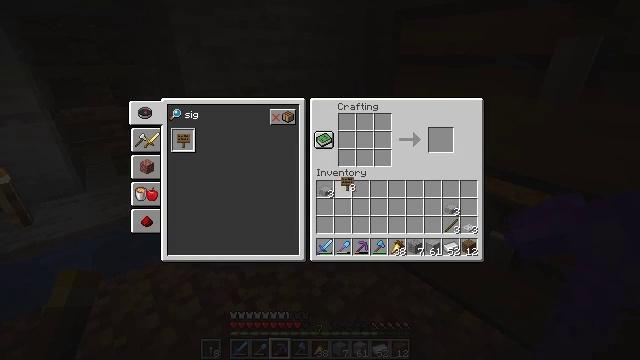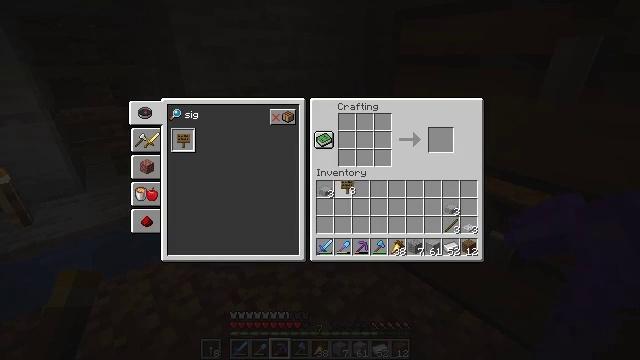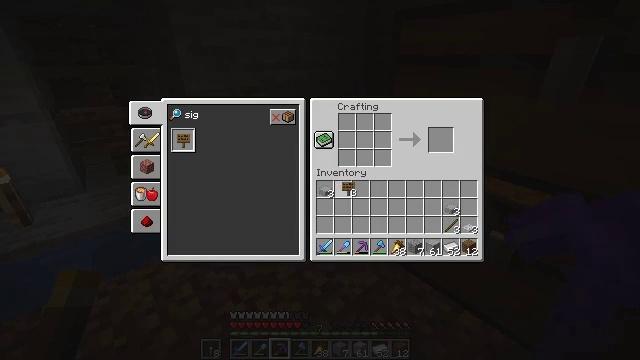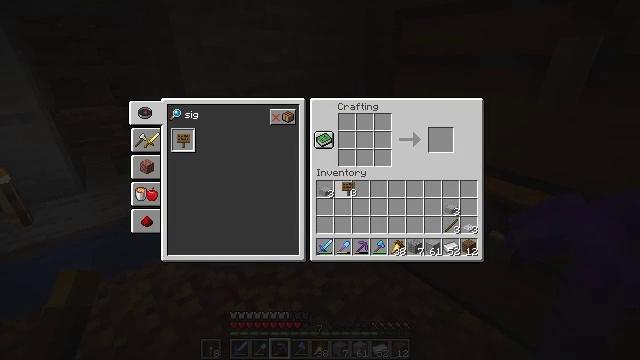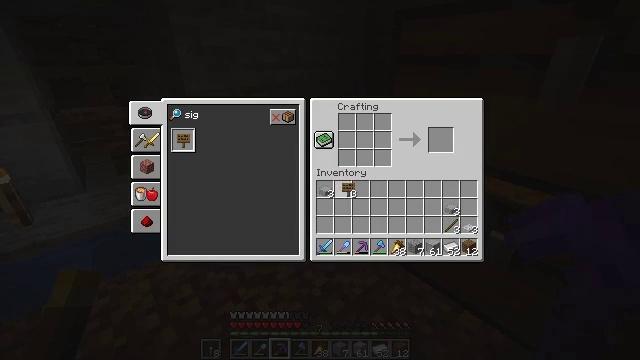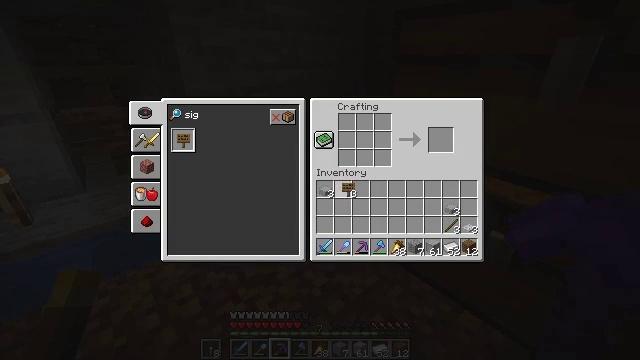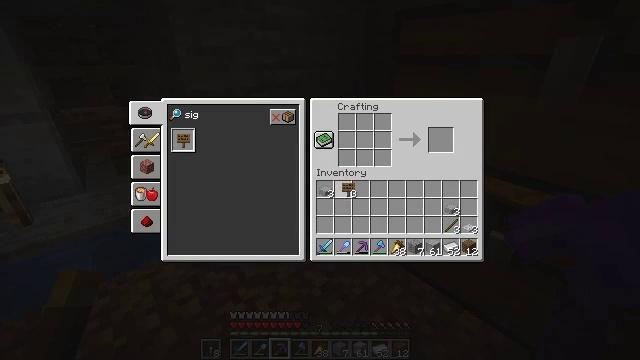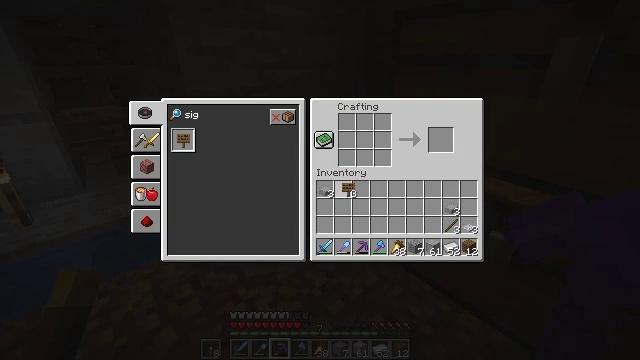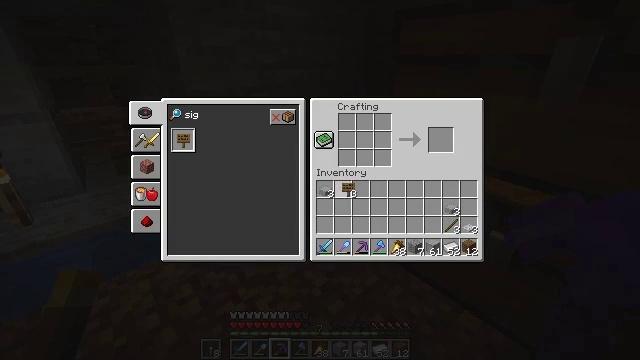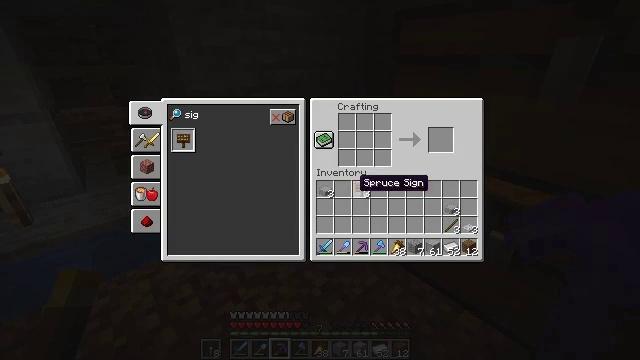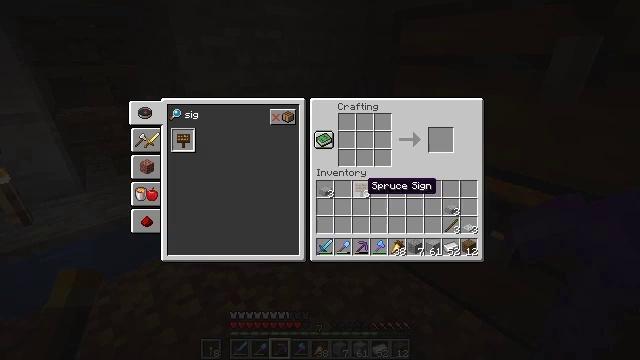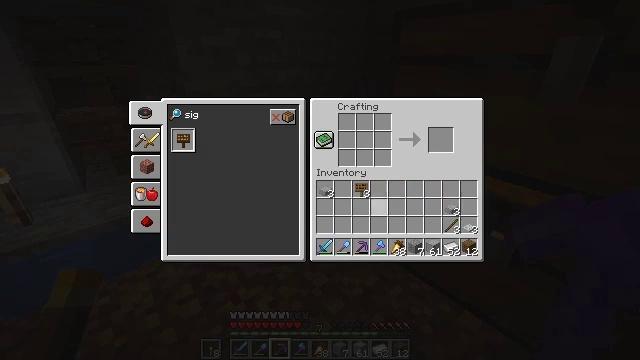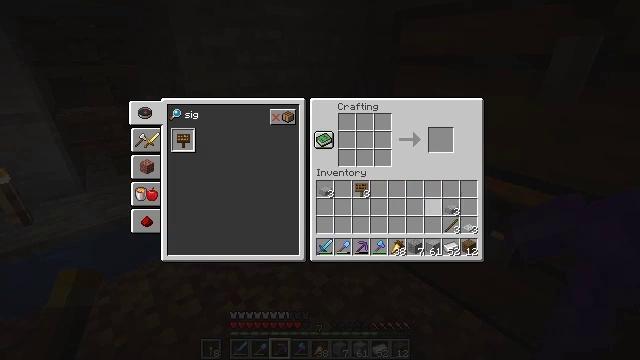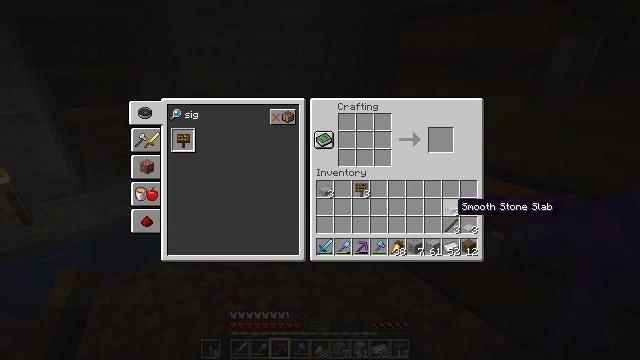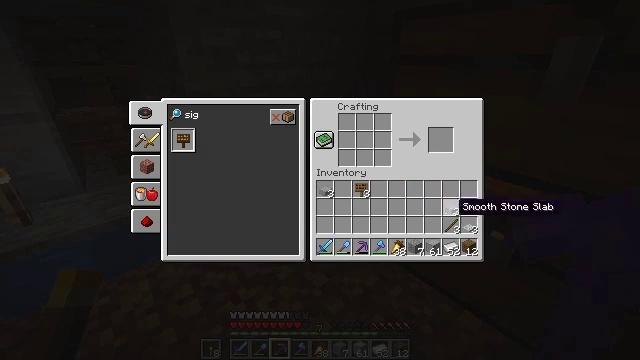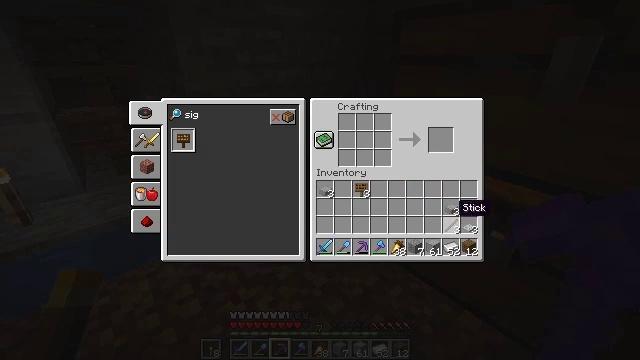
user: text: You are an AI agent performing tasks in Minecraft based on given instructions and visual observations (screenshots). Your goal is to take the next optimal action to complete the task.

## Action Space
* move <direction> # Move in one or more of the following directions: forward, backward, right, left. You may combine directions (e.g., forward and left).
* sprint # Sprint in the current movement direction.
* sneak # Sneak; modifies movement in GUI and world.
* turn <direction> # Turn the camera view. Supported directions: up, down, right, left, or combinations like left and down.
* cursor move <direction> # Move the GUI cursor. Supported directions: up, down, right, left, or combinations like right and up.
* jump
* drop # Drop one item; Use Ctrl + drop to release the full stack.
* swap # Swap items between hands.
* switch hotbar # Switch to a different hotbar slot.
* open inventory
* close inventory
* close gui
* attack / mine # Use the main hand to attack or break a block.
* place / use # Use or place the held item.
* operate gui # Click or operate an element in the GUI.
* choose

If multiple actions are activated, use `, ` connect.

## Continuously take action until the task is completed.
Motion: motion action
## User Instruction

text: craft item andesite wall
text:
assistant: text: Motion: no_op
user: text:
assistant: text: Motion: no_op
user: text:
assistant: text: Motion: no_op
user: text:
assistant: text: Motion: no_op
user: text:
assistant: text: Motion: no_op
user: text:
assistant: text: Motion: no_op
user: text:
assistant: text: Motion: attack / mine
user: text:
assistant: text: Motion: attack / mine
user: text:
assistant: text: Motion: no_op
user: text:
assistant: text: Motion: turn right
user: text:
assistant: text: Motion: turn right and down
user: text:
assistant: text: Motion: turn right and down
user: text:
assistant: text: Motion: turn right
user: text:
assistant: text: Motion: no_op
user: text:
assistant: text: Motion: no_op
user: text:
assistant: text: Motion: no_op
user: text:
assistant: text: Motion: no_op
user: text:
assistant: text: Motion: turn right
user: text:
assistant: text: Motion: no_op
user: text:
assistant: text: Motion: no_op
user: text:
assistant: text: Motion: no_op
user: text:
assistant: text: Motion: no_op
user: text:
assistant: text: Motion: no_op
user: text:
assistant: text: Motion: attack / mine
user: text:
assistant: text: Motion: attack / mine
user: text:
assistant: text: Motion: turn left and up
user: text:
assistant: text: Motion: turn left and up
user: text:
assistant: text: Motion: turn left and up
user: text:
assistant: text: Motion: no_op
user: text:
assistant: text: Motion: turn left